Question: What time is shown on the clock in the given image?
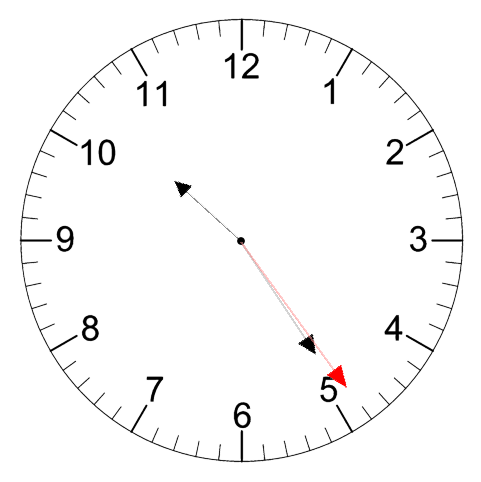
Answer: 10:24:24